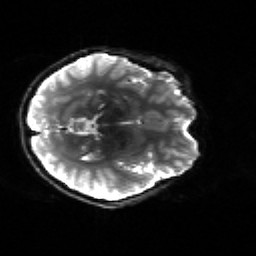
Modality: sbref
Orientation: axial
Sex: male
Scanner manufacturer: siemens
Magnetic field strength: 3 T
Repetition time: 5 s
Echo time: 0.071 s